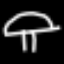
Label: mushroom